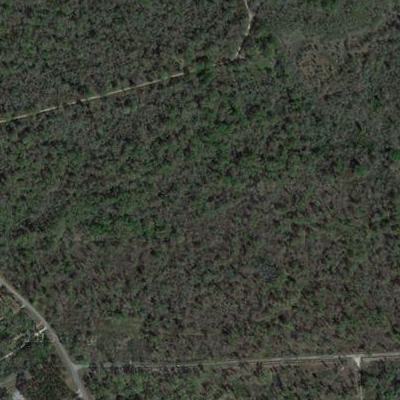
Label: eForest